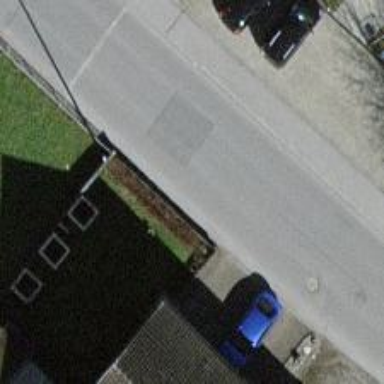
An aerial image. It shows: Footway with pebblestone surface.